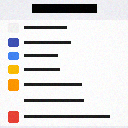
Screen state: on